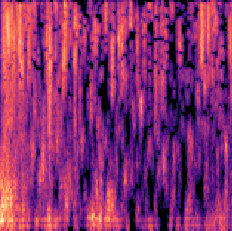
Sound class: Rain